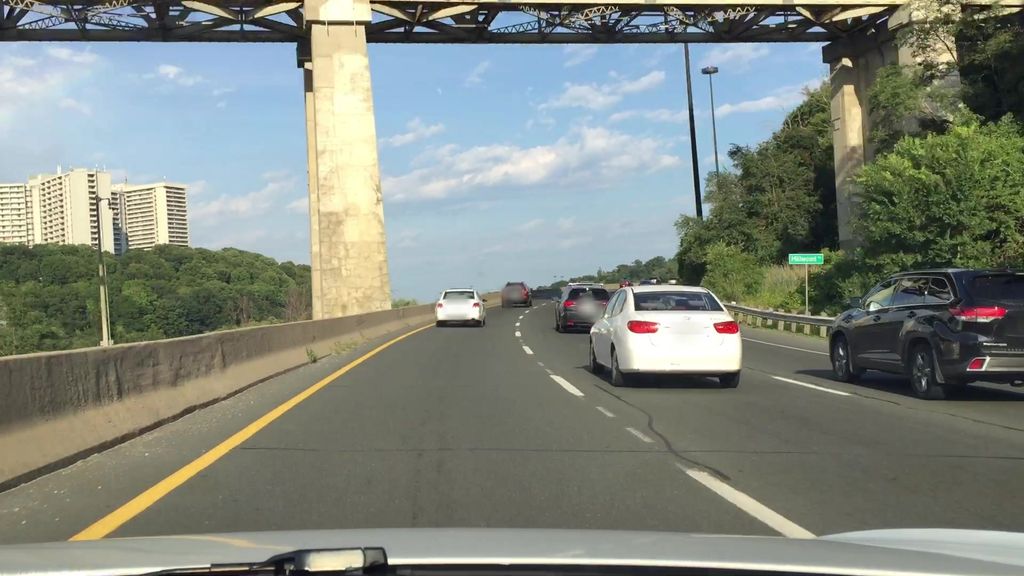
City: toronto